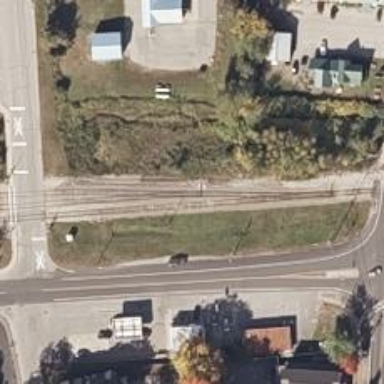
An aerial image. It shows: Railway siding with rails.